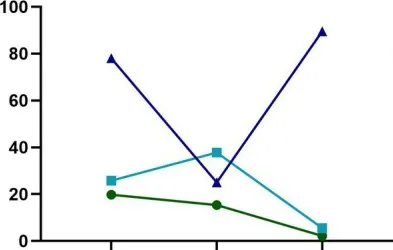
Female hormonal change values. August 4, 2020 and September 12, 2020 were the times before treatment. January 26, 2021 was the time during the treatment period.
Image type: chart (chart)